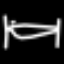
Label: bed